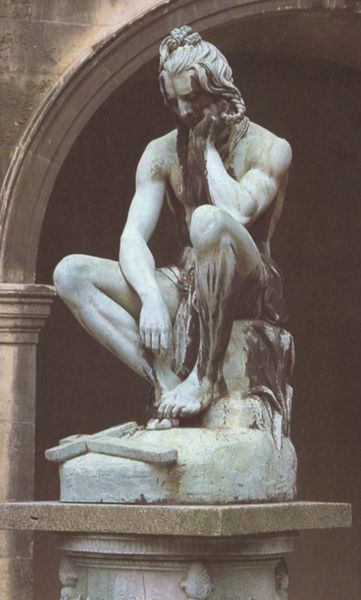
Titel: Chactas auf dem Grab von Atala
Schlagwörter: mann, nackt, sitzen, haar, marmor, schwarz, säule, säulen, arm, stein, trauer, haare, lange haare, sitzend, traurig, skulptur, statue, beine, sitz, bogen, fels, hocker, rundbogen, zopf, muskeln, sitzt, bildhauerei, nachdenklich, aufstützen, gedanken, nachdenken, barfuss, denken, kreuz, ruß, draußen, denker, muskel, liegt, christentum, antikisch, piedestal, trauernder, nachdencken, sitzein, liegendes kreuz, figrur